Question:
I think it is a very basic question.Some xib,plist look like a group((see this pic arrow on left)mainwindow.xib,icarouselexampleviewcontroller).New.xib file is normal.
what is the difference between this two?
where to use?
what is en?
How to create them?
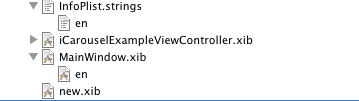
Answer: It is used for Localization purposes. You can have different nibs based on the language. These just represent the different nibs for different languages. For example consider an app which has a button or image in one of its view, we can have another nib file for the same view for a different language to show the contents of the view in that specific language
go through these links
<URL>
<URL>